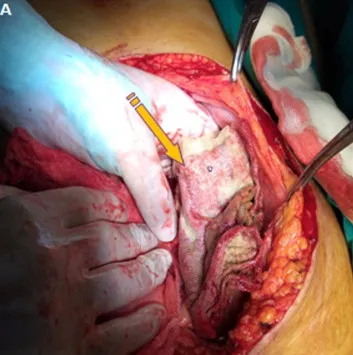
Intra-operative view showing the surgical towel found in the perisigmoid collection.
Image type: medical_photograph (other_medical_photograph)